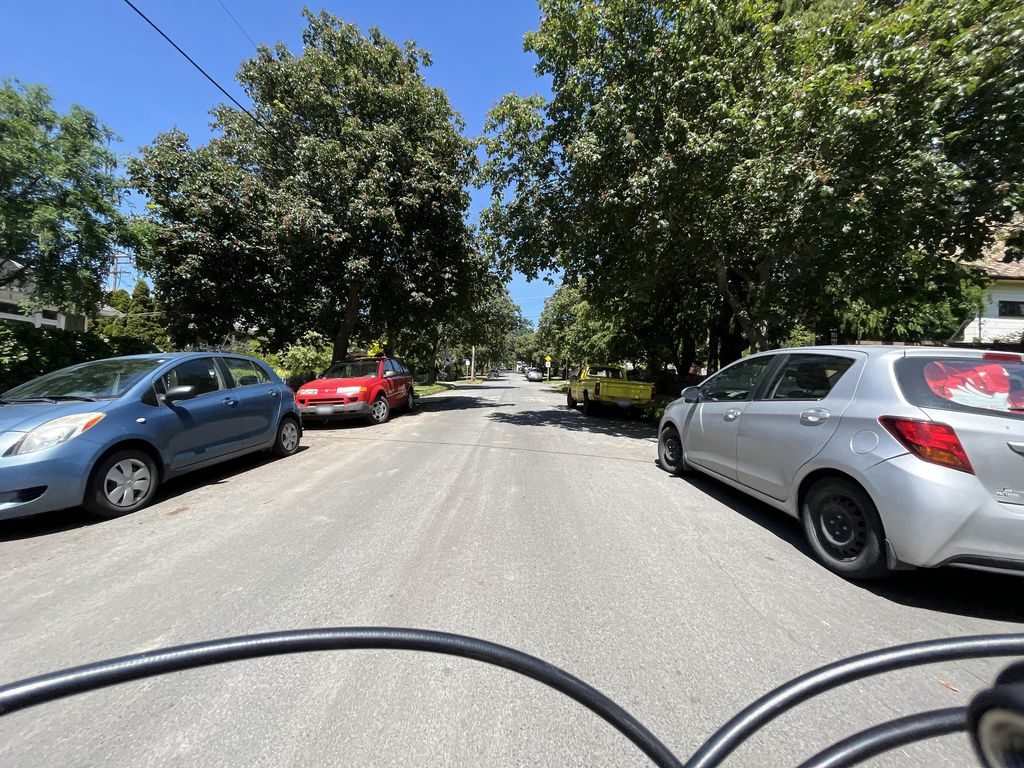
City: victoria